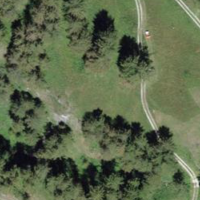
EUNIS habitat code: 26
Species observed at this site:
Sedum album
Parnassius apollo